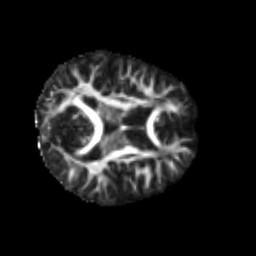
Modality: FA
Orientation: axial
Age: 6
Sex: male
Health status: healthy